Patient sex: F
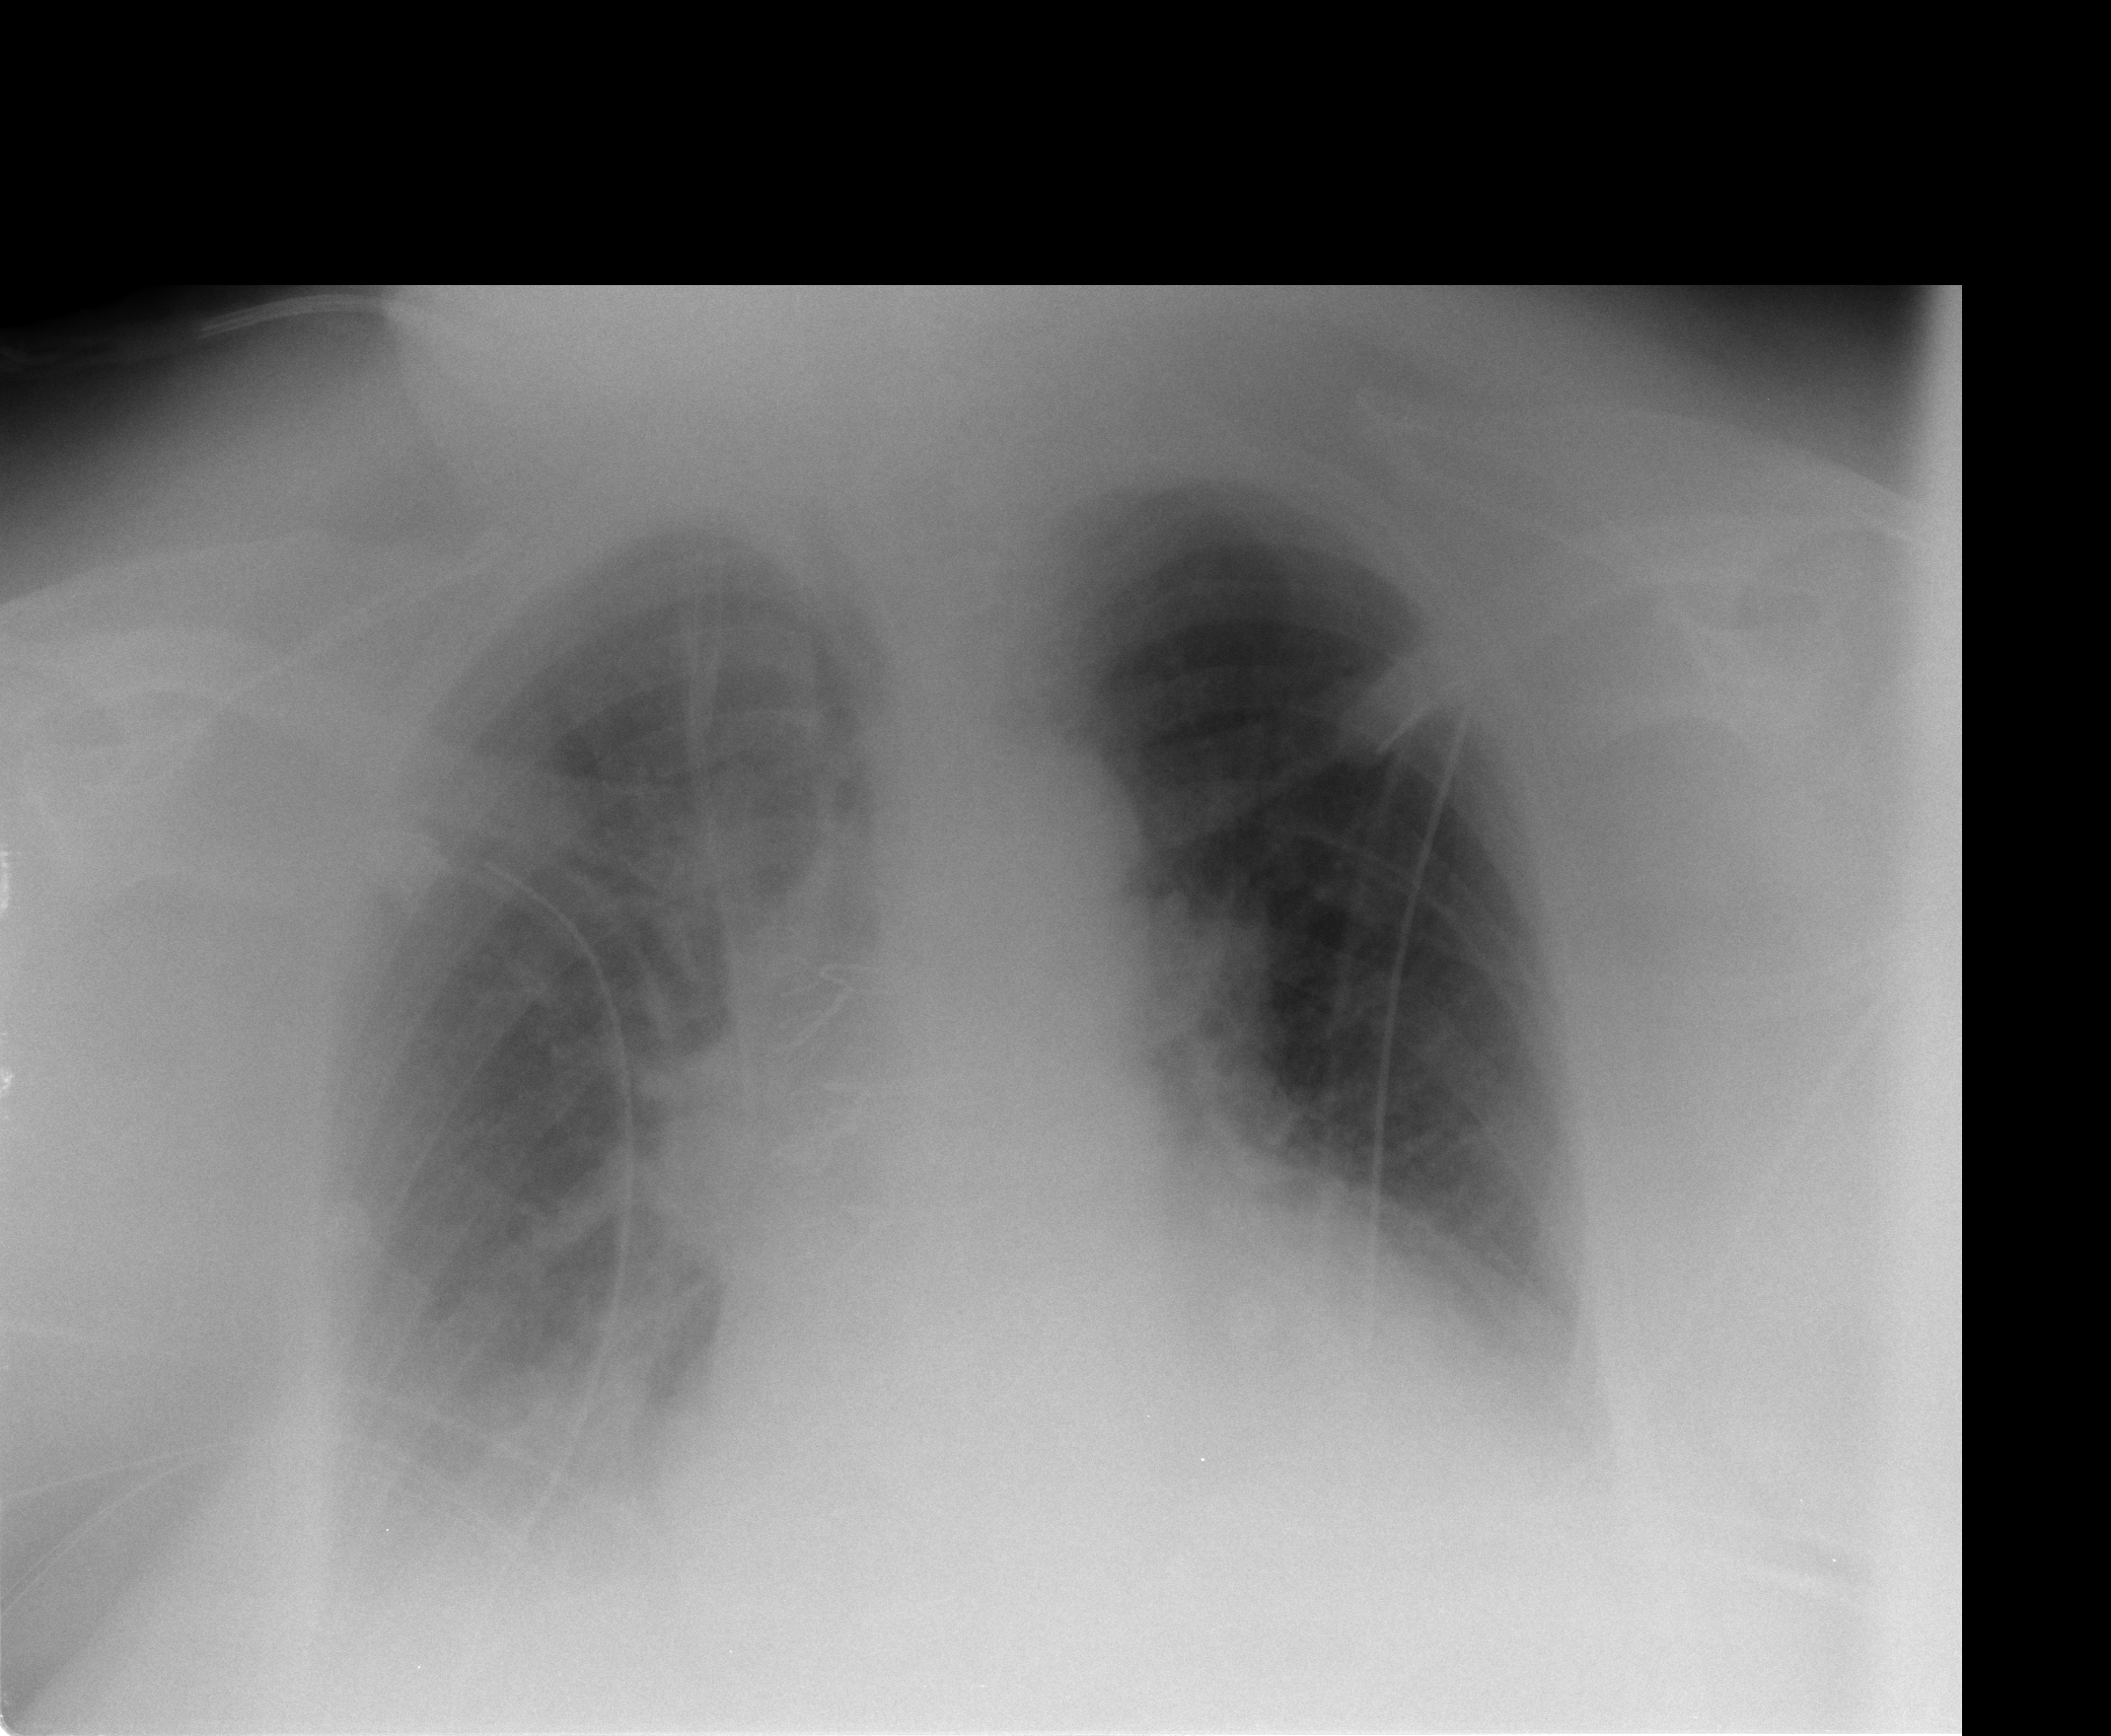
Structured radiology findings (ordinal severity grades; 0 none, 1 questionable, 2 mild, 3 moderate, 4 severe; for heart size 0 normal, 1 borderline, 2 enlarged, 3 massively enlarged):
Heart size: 2
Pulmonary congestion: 1
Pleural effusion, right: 2
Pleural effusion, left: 1
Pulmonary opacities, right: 0
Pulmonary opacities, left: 0
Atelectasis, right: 2
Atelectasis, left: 1